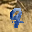
Label: 9